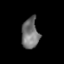
Tissue: lung
Cell type: T cells
Senescence score: 0.5739
Nuclear area (px): 520
Mean DAPI intensity: 113.917